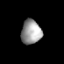
Tissue: prostate
Cell type: T cells
Senescence score: 0.3195
Nuclear area (px): 479
Mean DAPI intensity: 156.526